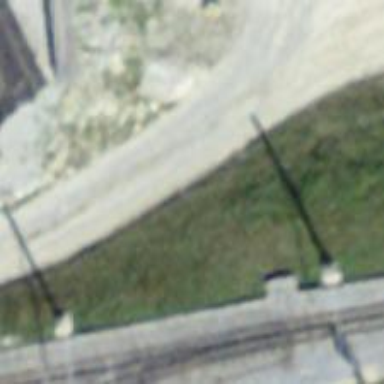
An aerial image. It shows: Gravel track with grade 2 tracktype.